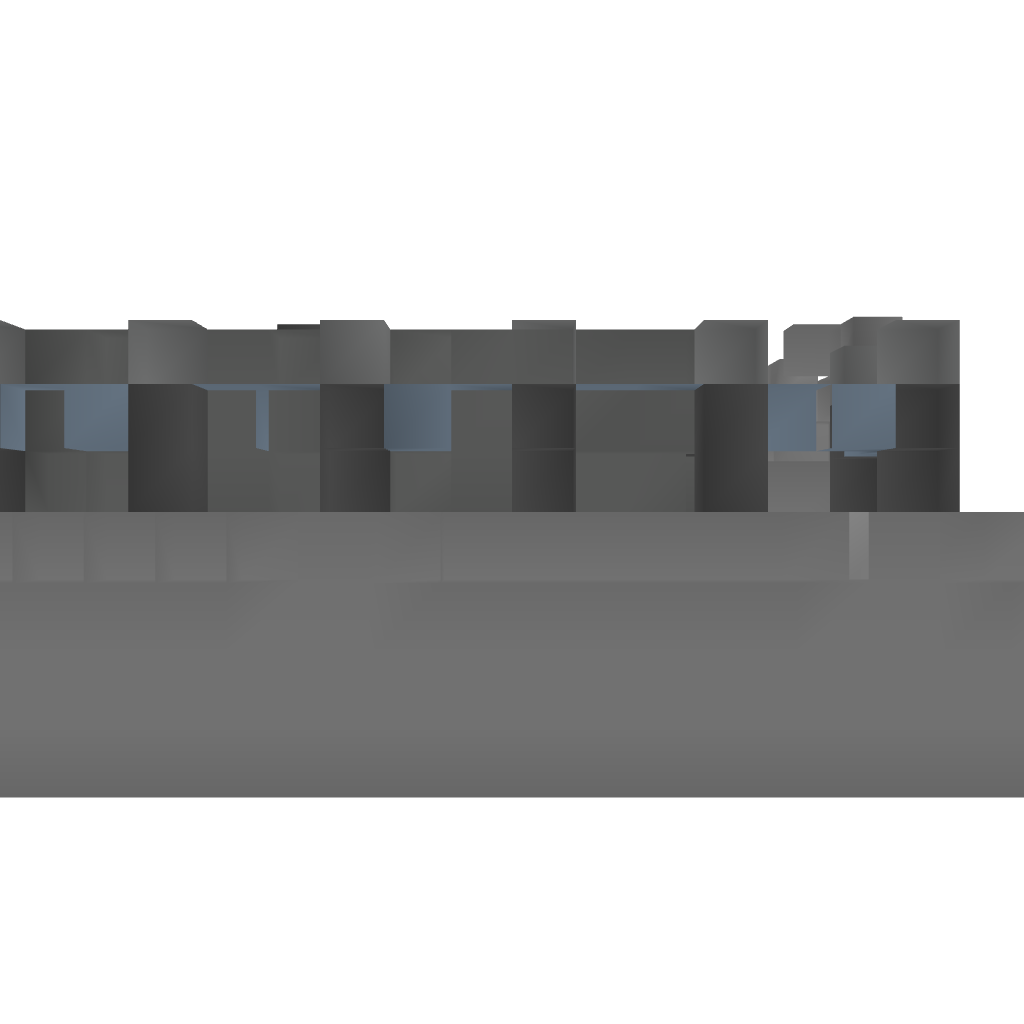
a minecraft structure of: ADVSET #2 The Mini Maze and Cave Entrace